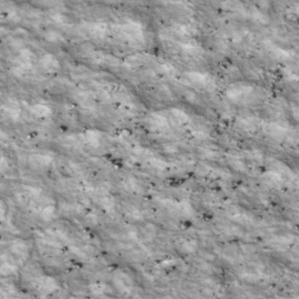
Label: non_frost